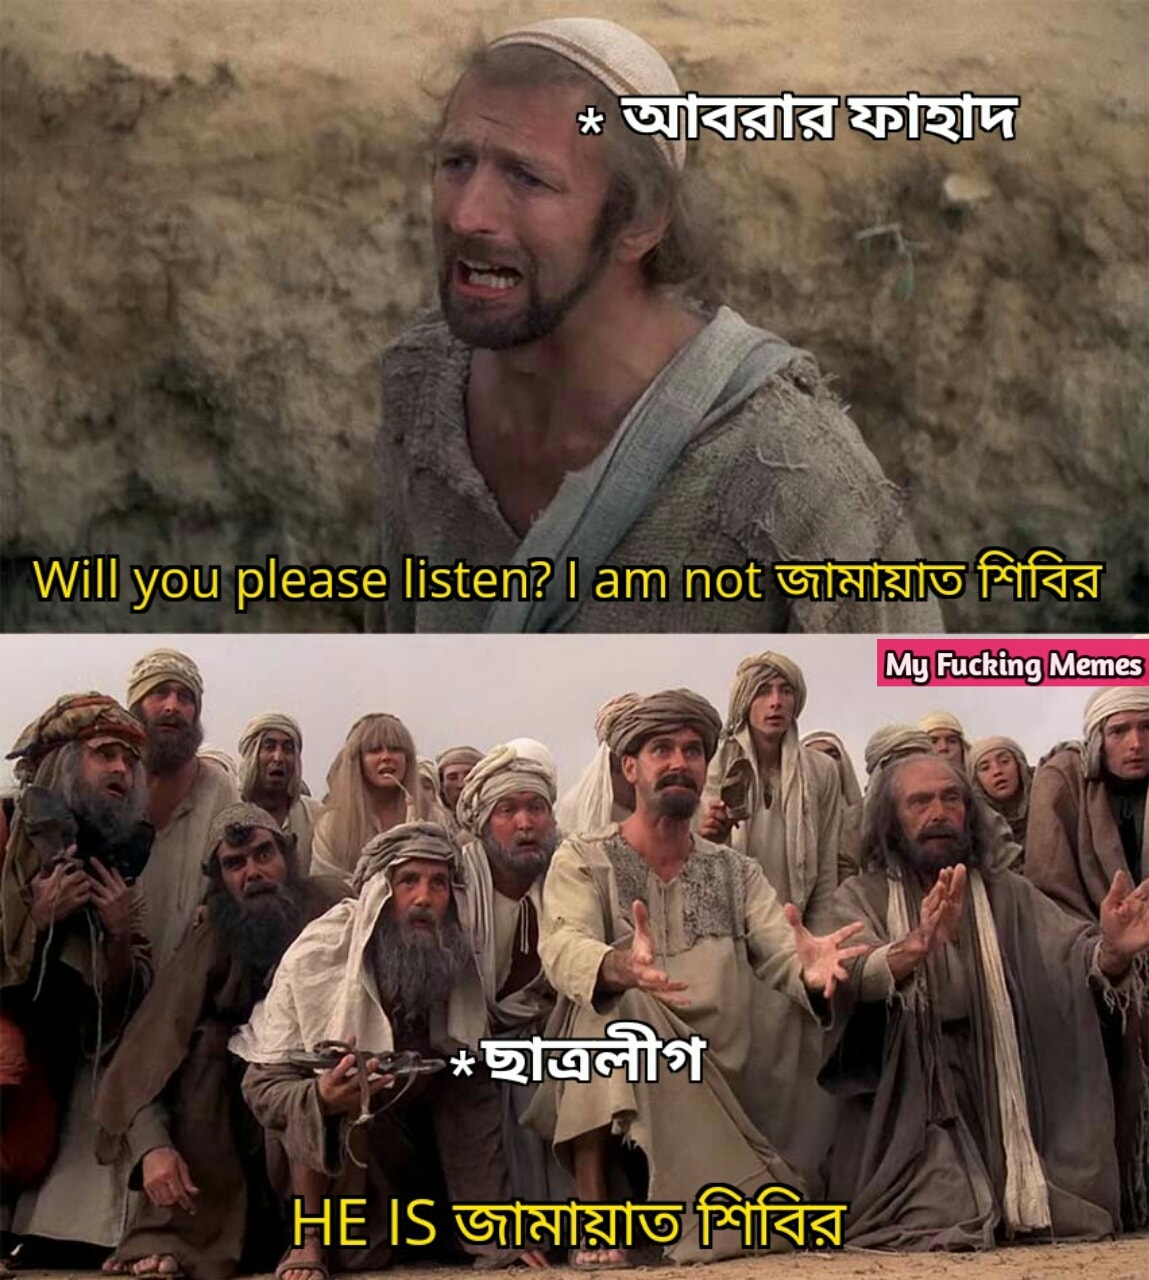
Caption: * আবরার ফাহাদ   Will you please listen? I am not জামায়াত শিবির   *ছাত্রলীগ    HE IS  জামায়াত শিবির
Label: hate